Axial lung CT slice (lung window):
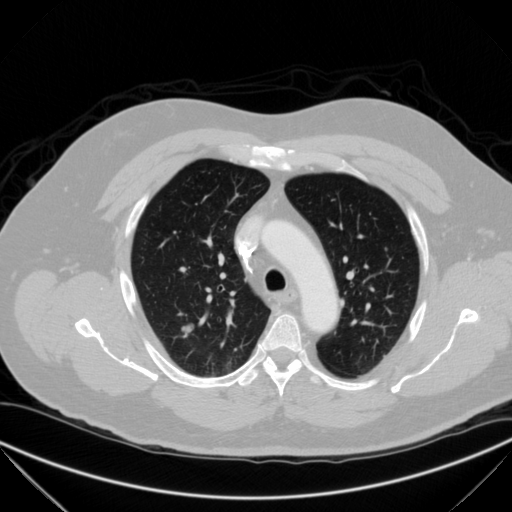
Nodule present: yes
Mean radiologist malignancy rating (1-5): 3.75